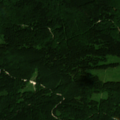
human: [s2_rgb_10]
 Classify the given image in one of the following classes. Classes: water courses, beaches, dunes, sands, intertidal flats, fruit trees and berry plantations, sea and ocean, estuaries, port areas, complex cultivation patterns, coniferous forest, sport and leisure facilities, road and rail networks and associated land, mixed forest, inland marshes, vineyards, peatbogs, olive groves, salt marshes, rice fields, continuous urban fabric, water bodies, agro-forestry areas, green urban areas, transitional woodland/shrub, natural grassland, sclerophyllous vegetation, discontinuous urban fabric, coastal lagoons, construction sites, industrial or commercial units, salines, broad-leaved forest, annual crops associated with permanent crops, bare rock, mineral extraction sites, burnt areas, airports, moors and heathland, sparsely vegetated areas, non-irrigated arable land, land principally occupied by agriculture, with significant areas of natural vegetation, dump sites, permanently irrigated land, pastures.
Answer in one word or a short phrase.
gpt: mixed forest